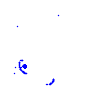
Particle: electron